The image is a wavelet scalogram (time versus scale/frequency) of a rolling-element bearing's vibration signal. Determine the bearing's health state. Answer with exactly one of: normal, inner_race, outer_race, ball.
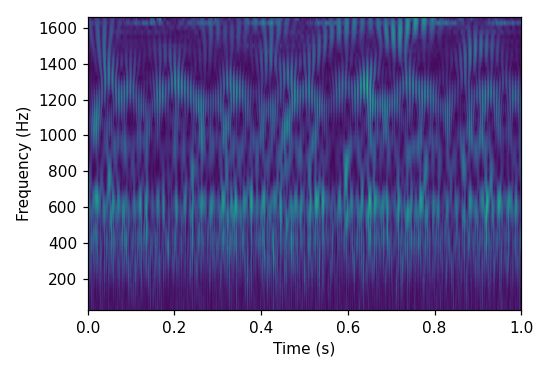
Answer: outer_race